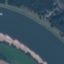
Land use / land cover class: River